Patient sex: F
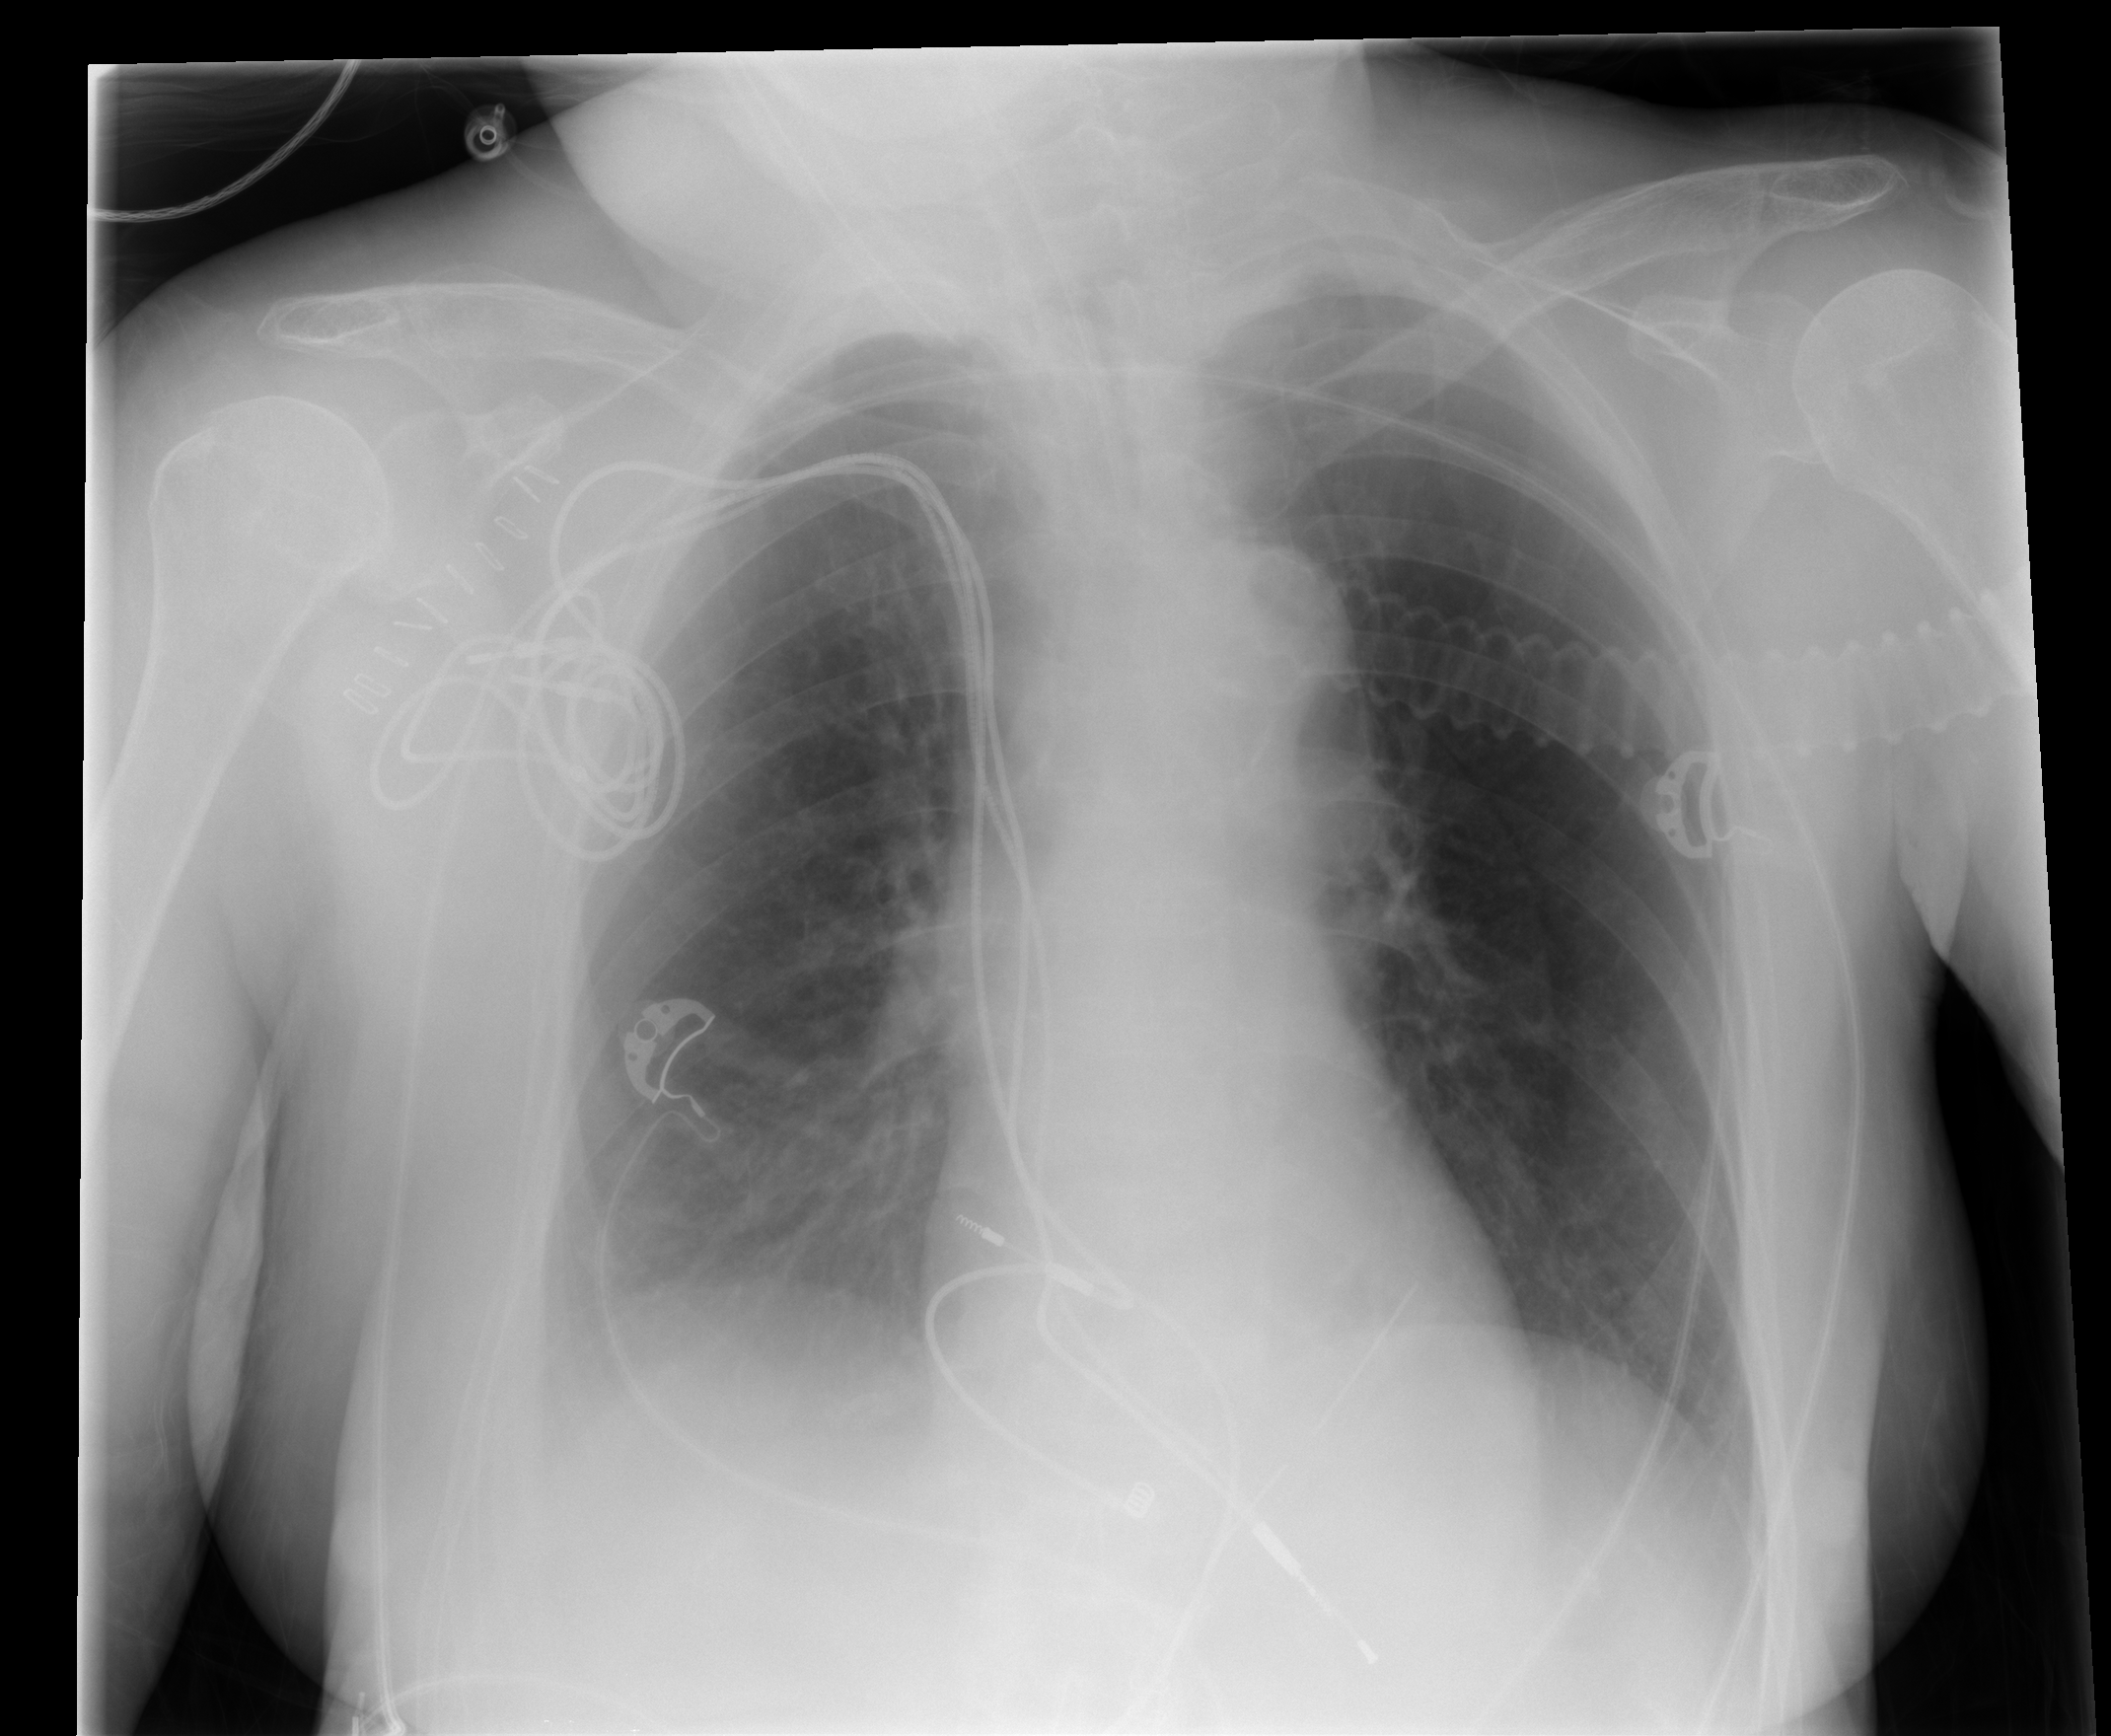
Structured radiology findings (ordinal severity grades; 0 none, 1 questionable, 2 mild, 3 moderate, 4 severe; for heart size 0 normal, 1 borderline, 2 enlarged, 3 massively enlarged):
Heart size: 0
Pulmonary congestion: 0
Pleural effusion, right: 1
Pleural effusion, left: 0
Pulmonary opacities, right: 0
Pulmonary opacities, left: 0
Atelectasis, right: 0
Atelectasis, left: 0